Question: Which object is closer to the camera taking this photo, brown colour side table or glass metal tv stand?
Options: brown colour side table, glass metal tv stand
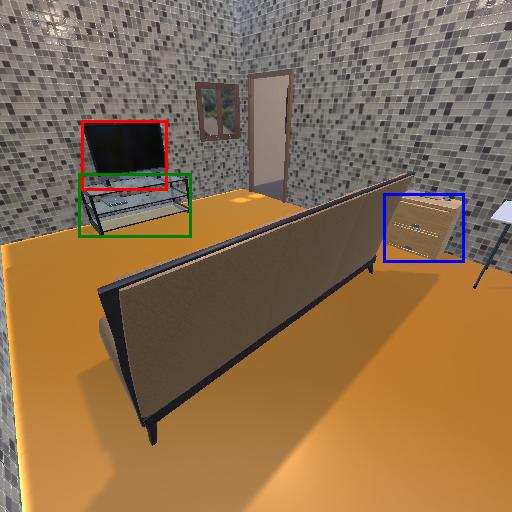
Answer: brown colour side table